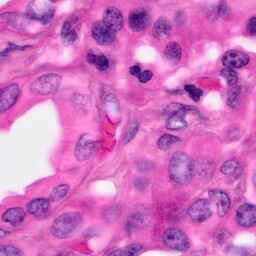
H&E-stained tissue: Pancreatic